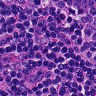
Metastatic tissue present: no